Question: Please help me on this.
I need to work like diff in bitbucket.

I need to know how to accomplish this with git command.
Thanks in advance.
Nathan.
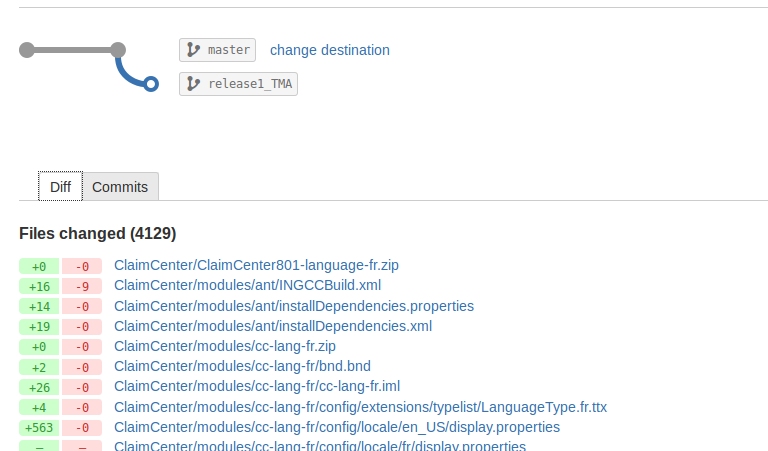
Answer: You can use 'git log --stat' if you want to see the files that changed in last commit:
'''
git log --stat -1
'''
'''
Author: Chris Maes <chris.maes@macq.eu>
Date: Fri Oct 24 16:45:44 2014 +0200
commit comment
file1 | 7 +++++--
file2 | 2 ++
2 files changed, 7 insertions(+), 2 deletions(-)
'''
now you can do the same if you have the hash of your commit:
'''
git log --stat hash -1
'''
- - -